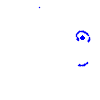
Particle: pion